Interaction volume radius: 5 \u00c5
Interaction volume height: 15 \u00c5
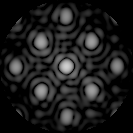
Disorder parameter: 0.2019